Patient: sex M, age 35
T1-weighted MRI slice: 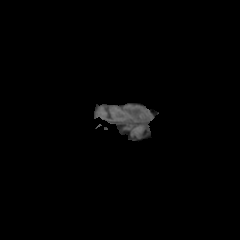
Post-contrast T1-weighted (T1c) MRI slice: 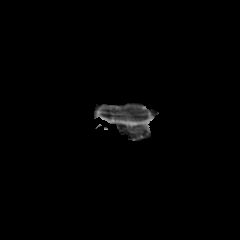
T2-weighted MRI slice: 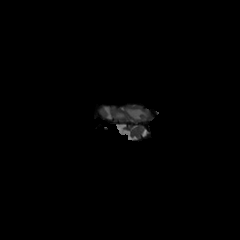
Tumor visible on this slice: yes
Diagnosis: Glioblastoma, IDH-wildtype
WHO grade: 4